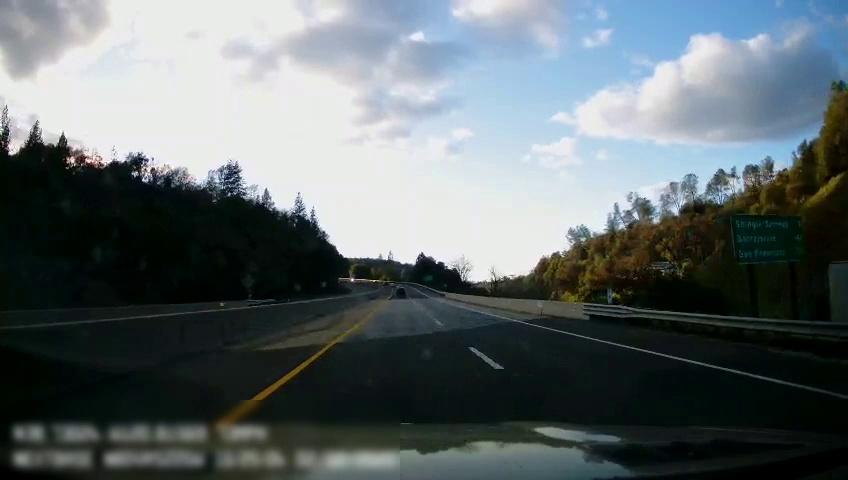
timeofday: Day
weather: Sunny
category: Drivable Space
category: Drivable Space
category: Vehicles | SUV
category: Lanes | Current Lane
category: Lanes | Alternate Lane
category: Lanes | Current Lane
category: Traffic | Signs